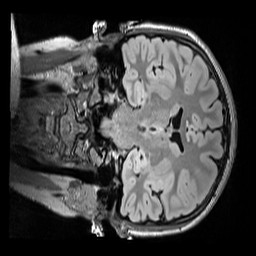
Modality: FLAIR
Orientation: coronal
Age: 10
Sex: female
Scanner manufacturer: siemens
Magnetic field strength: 3 T
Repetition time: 5 s
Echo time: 0.388 s